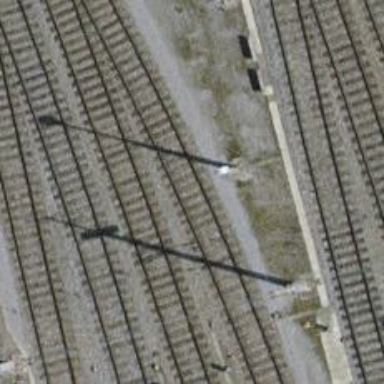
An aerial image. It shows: Railway yard.